Question: All of the pictures we download or create have different sizes in which, most of the time, will not fit in the app that we create.
Is there a way to force a picture to in for example, A4 size?
For my specific question,

That is the whole window of the app, but the picture extends furthermore at the bottom, which is why, I want to more likely, force it to resize to of the screen.
This is how I call the image
'''
Dim cm As New customImageOverlay(mainMap.Position)
cm.MarkerImage = New Bitmap(My.Resources.ground_floor_plan)
' before I make it appear to the map I want to do something like this
' cm.size = form.clientrectagle - 40% - just something in my mind..
objects.Markers.Add(cm)
' this is at form load event, I am just adding the image as an overlay
' so there are no pictureboxes
'''
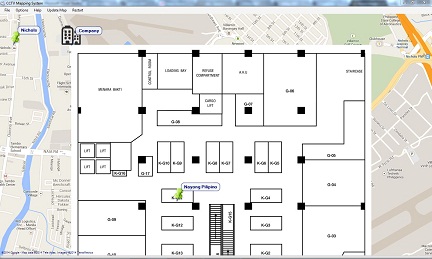
Answer: You may need to calculate how big you want the image to be, then create a thumbnail of it:
'''
Friend Function GetImageThumb(ByVal orgBmp As BitMap,
ByVal w as Int32, h as Int32) As Bitmap
Dim thumb As New Bitmap(w, h)
Using g As Graphics = Graphics.FromImage(thumb)
g.DrawImage(orgBmp , 0, 0, w + 1, h + 1)
End Using
Return thumb
End Function
'''
More important perhaps is scaling. Figure out whether you want to resize based on Width or Height, then calculate the new size based on that.
'''
' get new Height Scaled from a set Width:
Friend Function ScaledHeight(ByVal w As Integer, orgSize as Size) As Integer
Dim scale As Single = CSng(orgSize.Height / orgSize.Width)
Return CInt(w * scale)
End Function
' get new Width scaled from the Height:
Friend Function ScaledWidth(ByVal h As Integer, orgSize as Size) As Integer
Dim scale As Single = CSng(orgSize.Width / orgSize.Height )
Return CInt(h * scale)
End Function
'''
Look at the raw image, figure out the new size you want it to be, then determine the size of the thumb by scaling either the Width or Height (usually Height, for me), then using create a thumbnail using that new size.
It is not really "fixed" unless all images you want to display have the very same dimensions, which is not usually the case. Scaling is especially important when the screen has a different aspect ratio (W:H) than the image.
For a 60% sizing of the screen (pseudo code, you'll have to work some things out):
'''
Dim bmp as Bitmap = New Bitmap(My.Resources.ground_floor_plan)
Dim orgSize As Size = bmp.Size
' scale to 60% of width
Dim newWidth As Integer = (thisForm.Width * .6)
' maybe:
'Dim newWidth As Integer = (My.Computer.Screen.WorkingArea.Width * .6)
Dim newWidth As Int32 = ScaledHeight(newWidth, orgSize )
Dim thumb as Bitmap = GetImageThumb(bmp, newWidth, newHeight)
cm.MarkerImage = thumb
objects.Markers.Add(cm)
bmp.Dispose
'''